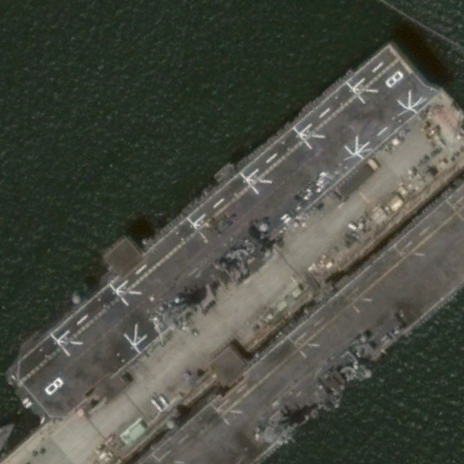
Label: assault